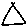
Label: triangle